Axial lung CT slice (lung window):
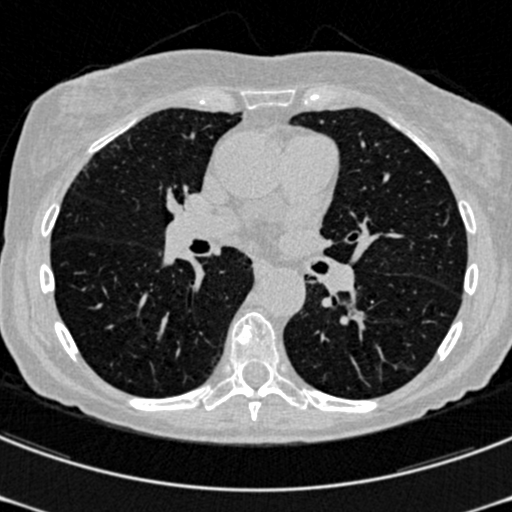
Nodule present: no